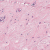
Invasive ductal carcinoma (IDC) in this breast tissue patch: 0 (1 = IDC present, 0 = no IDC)